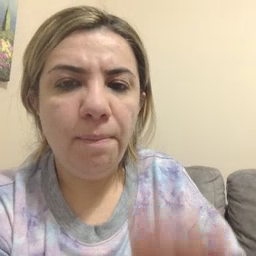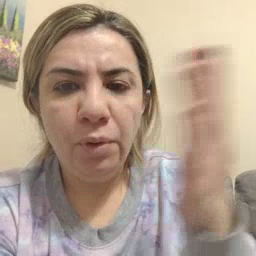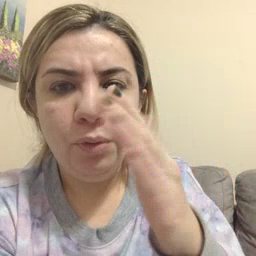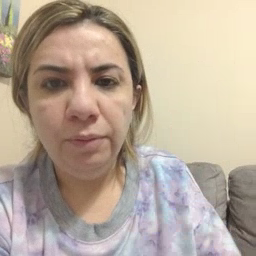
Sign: book